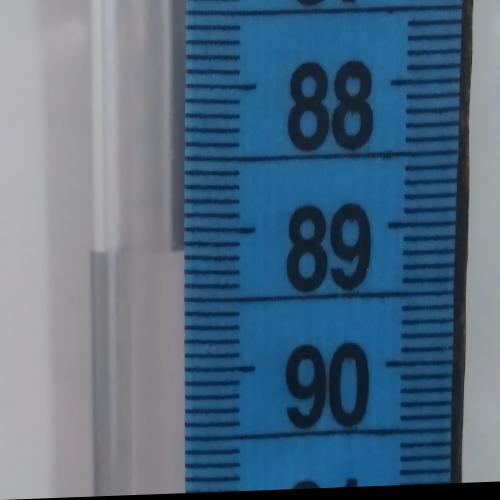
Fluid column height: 89.2 cm